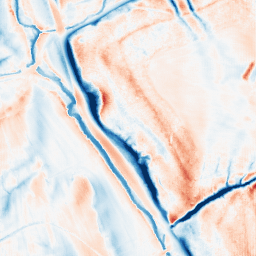
Category: classical
Decomposition family: gaussian_anisotropic
Decomposition parameters: sigma_x: 10
sigma_y: 2
Upsampling method: fft_zeropad
Upsampling parameters: scale: 4
Upsampling scale: 4